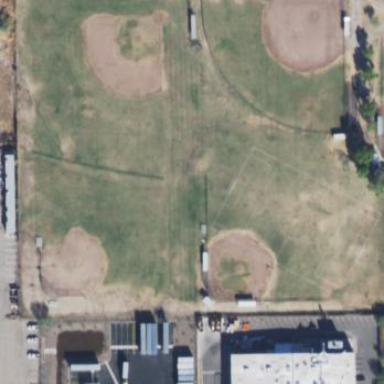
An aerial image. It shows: Baseball pitch for leisure land activities.